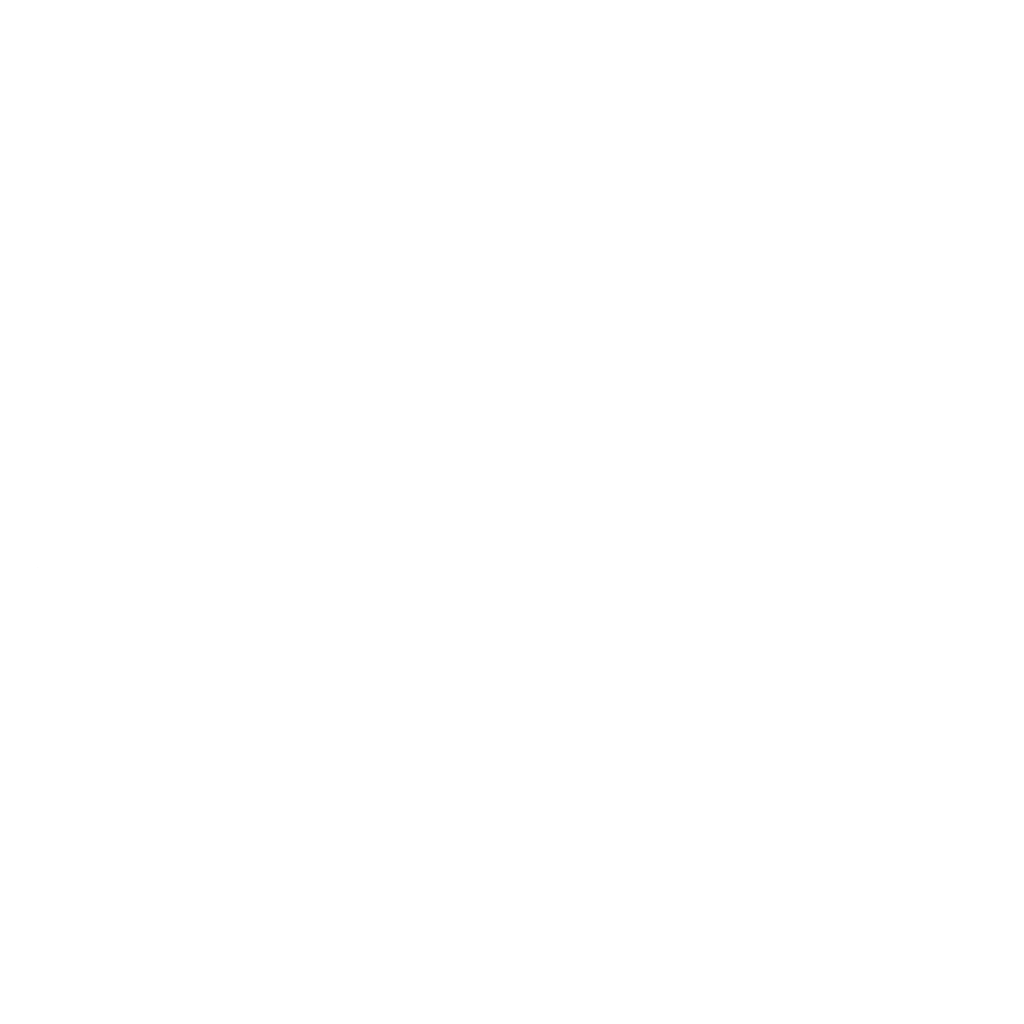
Texture map type: Metalness